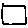
Label: square